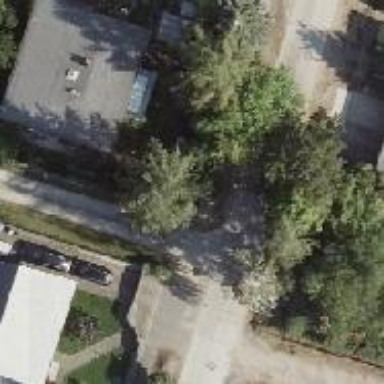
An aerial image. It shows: Residential road with concrete surface.